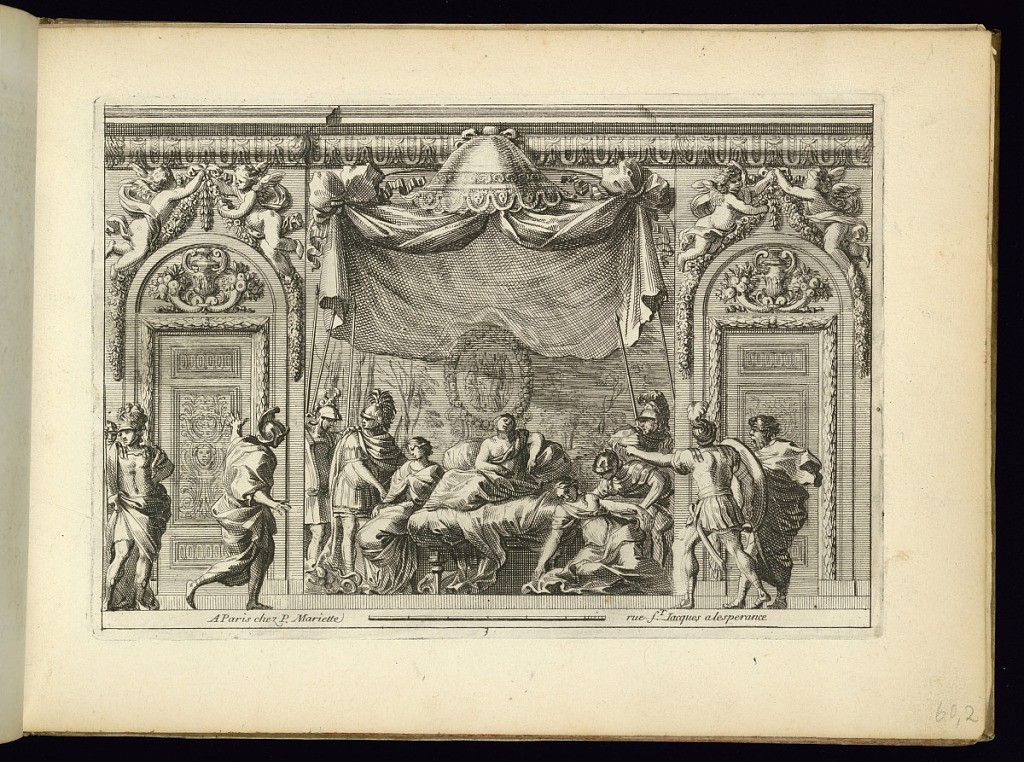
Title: The Death of Cleopatra
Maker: Jean Le Pautre, French, 1618–1682
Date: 1650–80
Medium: Etching on laid paper
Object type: Print
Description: An alcove with a bed in the center flaked by doors with three women laying on the bed and, on the floor, with male figures in Classical armor and military dress around them. The canopy above the bed is in the form of a tent with hanging textiles. The doors and paneling above are decorated with sculpted putti or angels, festoons of flowers, vases, cornucopias, and laurel leaf molding. A scale below with the publisher's address.